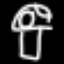
Label: mushroom